Question: I have an app that works in the following way:
- Upper part of the screen is the 'primary' part of the app, the actual content that the user can interact with is displayed here. - Lower part of the screen (maybe 1/4 of the screen height or so) is a navigation wheel. The user can turn this wheel to change the upper part of the display. When turned the entire upper part is replaced by something else.
These two part are implemented using fragments. The lower part (navigation wheel) is just a static fragment that displays a view hierarchy that can be rotated. The upper part (content display area) is a fragment as well, but it can be switched to other fragments when the wheel is turned.
Now what I want is that when the app starts, we are displaying a free content section, however when the user turns the wheel to one of the other content sections a window pops up to block the content display area, saying "buy this mode on Google Play." This popup should obviously block the content area behind it, so the user can see some of the display area behind the popup, but he/she cannot interact with it before he/she has completed the Google Play transaction. It would be nice if the views of the content area could be greyed out as well. The navigation wheel in the bottom of the screen however should not be blocked so that the user is able to navigate back to where he/she came from or further on to another content section. How can I make a popup that blocks the top view hierarchy from interaction but leaves the lower one intact?
As far as I know it is not possible to use <URL> to create a popup that will only block some of the screen behind it. It seems to always block it all.
Here is an of illustration the design. 'P' for paid and 'F' for free. On the second screen the app should ignore any press on the content section (behind the grey window), but the navigation wheel should still be able to turn.

Thank you.
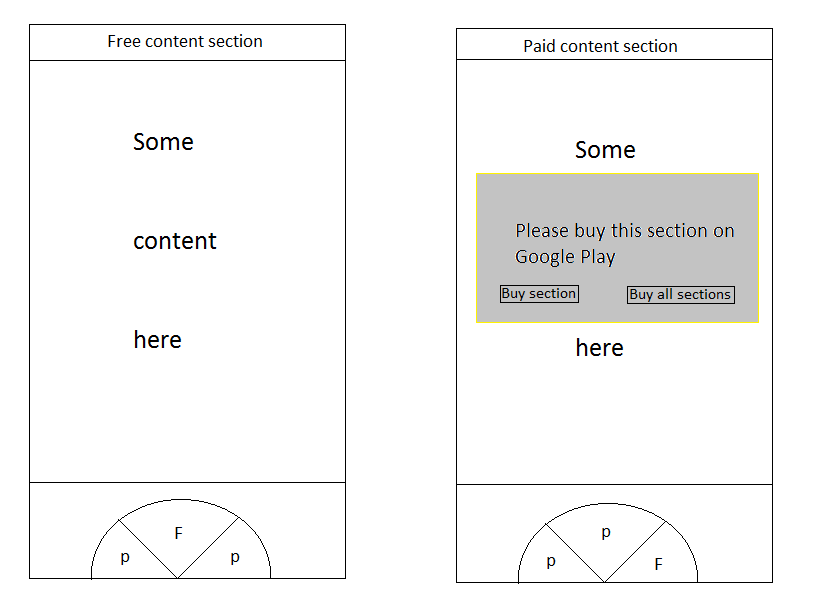
Answer: > On the second screen the app should ignore any press on the content
section (behind the grey window), but the navigation wheel should
still be able to turn.
You could make an overlay and set it up to eat all touch events(either by setting a 'OnTouchListener' on it or by using a custom layout with the 'onTouch()' method overriden to return 'true') and put it on top of your normal fragment content. This way the actual content will be visible underneath but will not receive any touch events. You could also add some content to your overlay right like in your image.
Also, as the overlay will only cover the paid fragment the wheel at the bottom will be touchable by the user(I don't know how that wheel actually interacts with your fragments so the approach above might not work).
I've made a small rudimentary sample as an example(you can find it <URL>.
> It would be nice if the views of the content area could be greyed out
as well.
You could make a recursive method to traverse the view hierarchy of your paid fragment and call 'View.setEnabled(false)' on the views it meets.